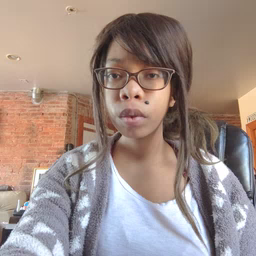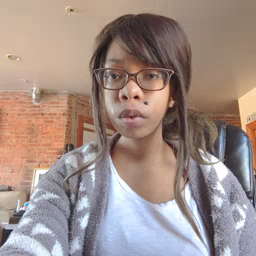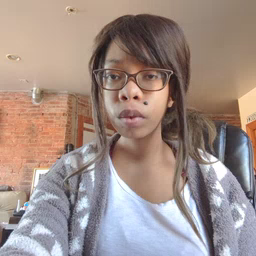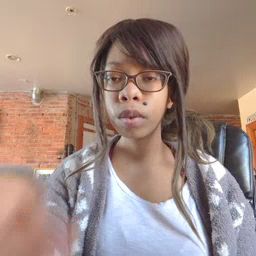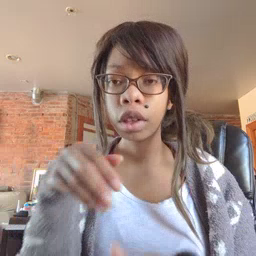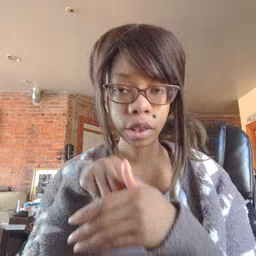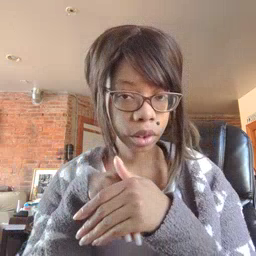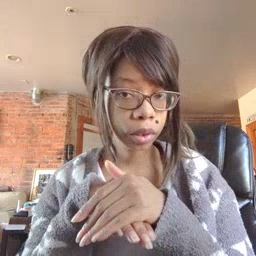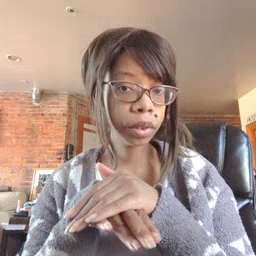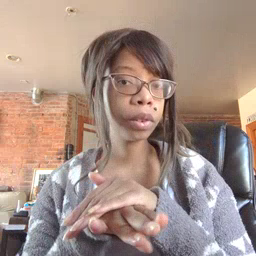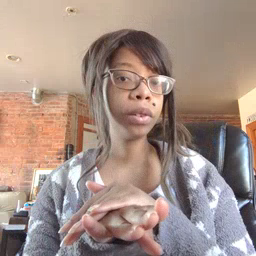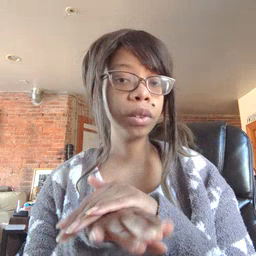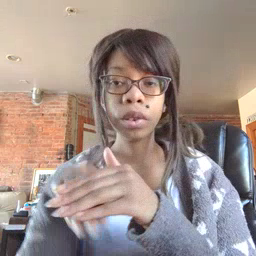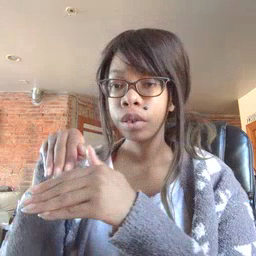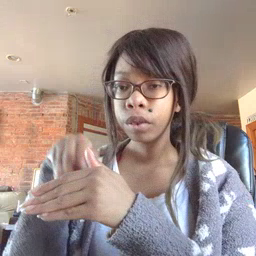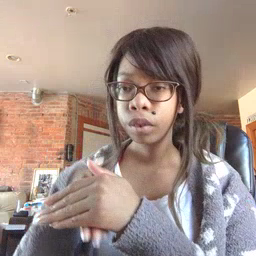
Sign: into